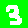
Digit: 3